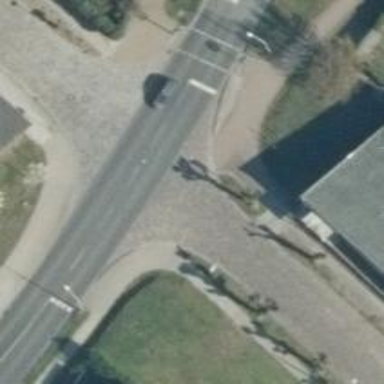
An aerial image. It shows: Road with traffic signals.